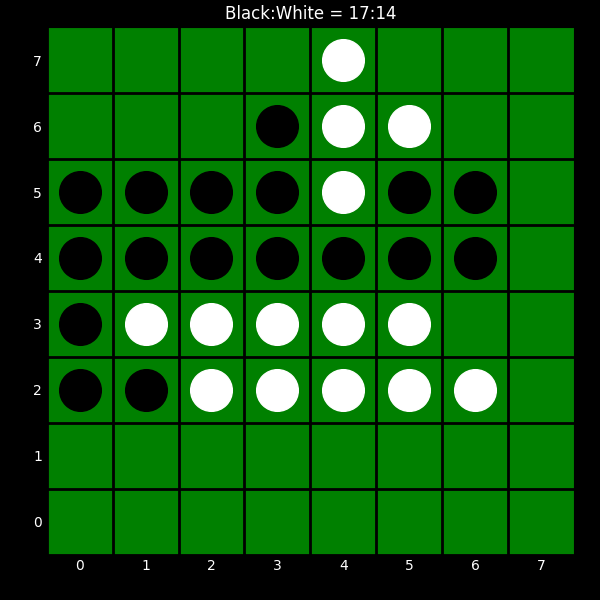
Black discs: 17
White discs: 14